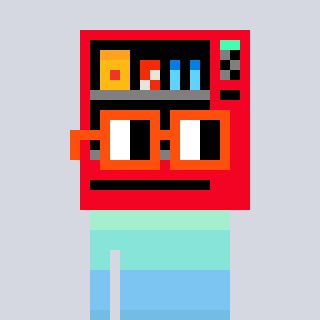
a pixel art character with square orange glasses, a vending machine-shaped head and a peachy-colored body on a cool background